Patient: sex M, age 65
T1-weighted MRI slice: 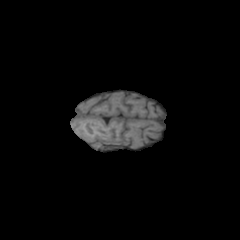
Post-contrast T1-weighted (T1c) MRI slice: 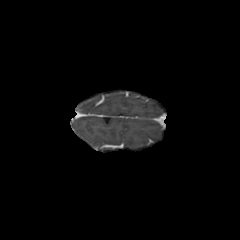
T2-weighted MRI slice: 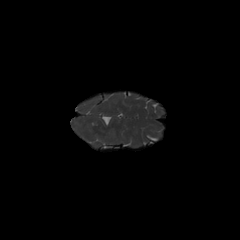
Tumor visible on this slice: no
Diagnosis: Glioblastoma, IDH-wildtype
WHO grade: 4